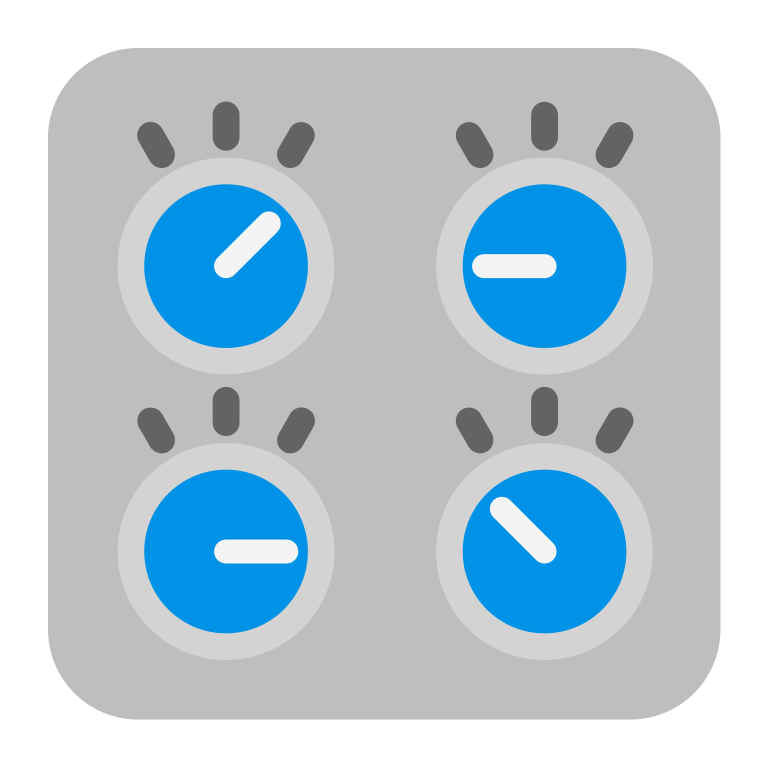
control knobs flat